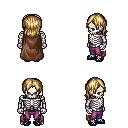
a pixel art fantasy rpg character, male body template, skeleton, brown cape, magenta pants, blonde long bangs hairstyle, ghillies, four views (front, back, left, right), 2x2 character sprite sheet, small pixel art, hard edges, no anti-aliasing